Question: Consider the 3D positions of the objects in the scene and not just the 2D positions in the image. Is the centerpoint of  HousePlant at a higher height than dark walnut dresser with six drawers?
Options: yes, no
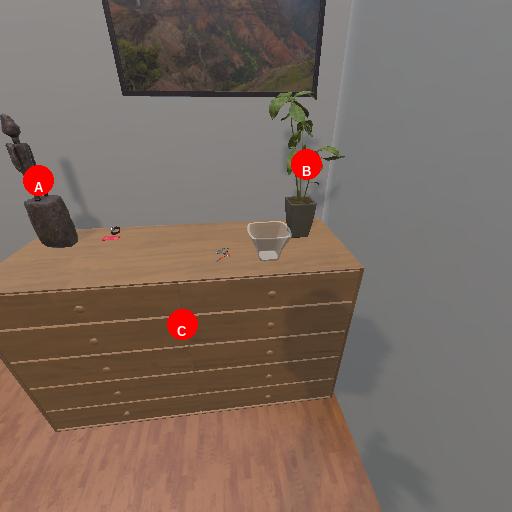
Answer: yes